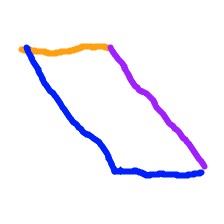
Shape: parallelogram